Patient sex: M
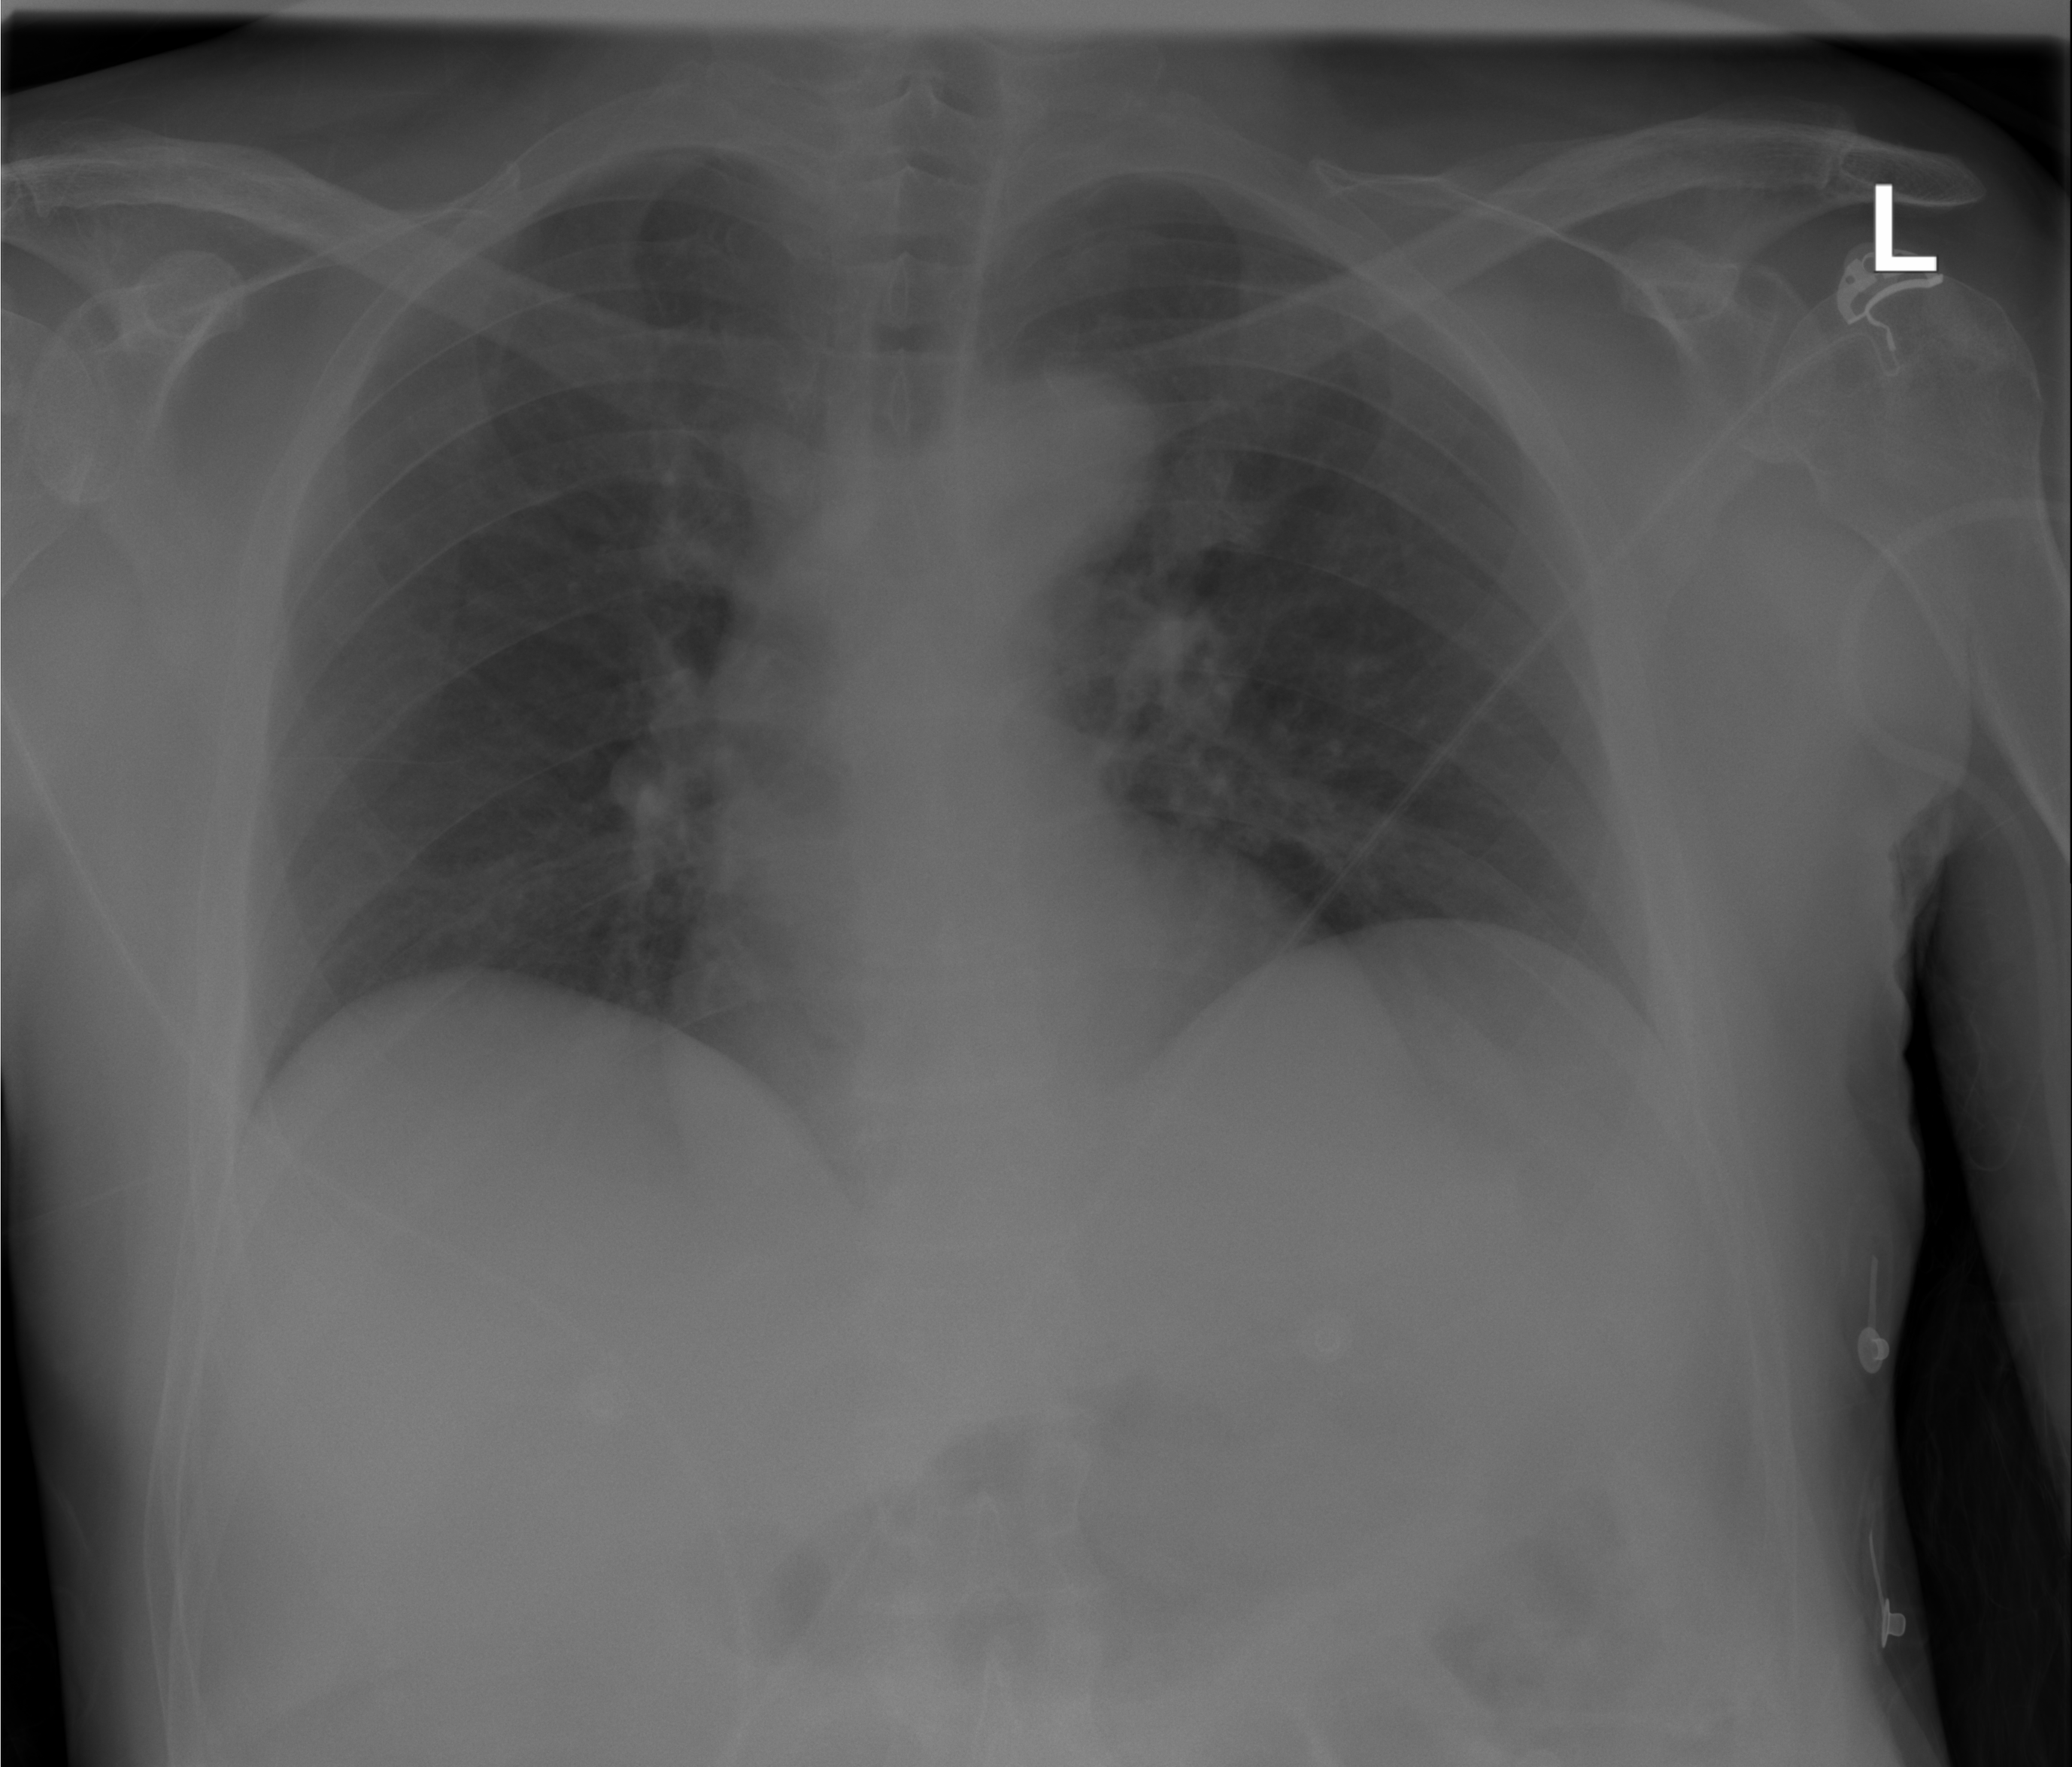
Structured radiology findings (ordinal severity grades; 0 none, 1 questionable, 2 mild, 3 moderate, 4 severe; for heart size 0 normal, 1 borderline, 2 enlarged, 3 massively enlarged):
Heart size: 0
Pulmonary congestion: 1
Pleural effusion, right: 0
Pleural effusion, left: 0
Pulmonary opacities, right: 0
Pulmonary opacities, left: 0
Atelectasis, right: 0
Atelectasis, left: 0